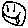
Label: smiley face